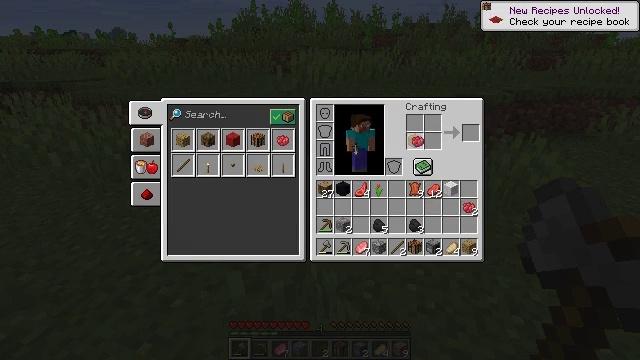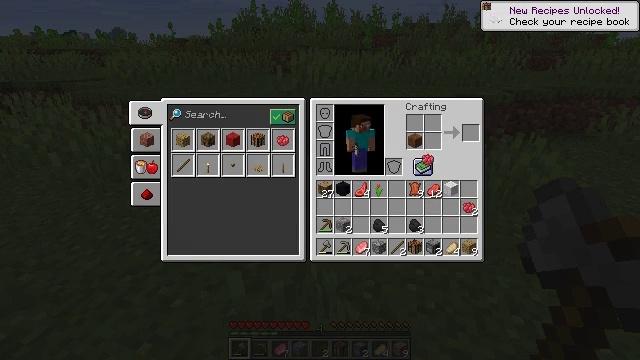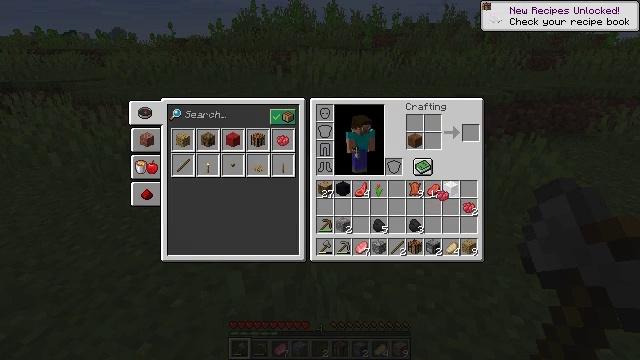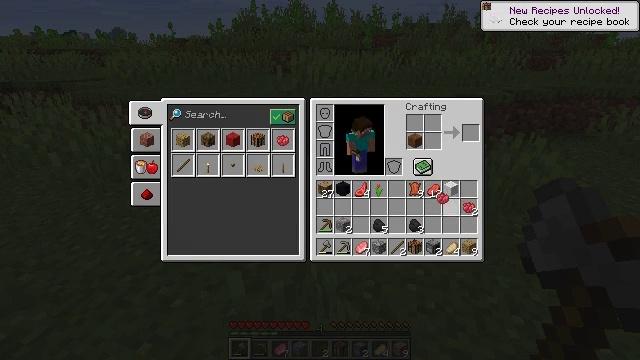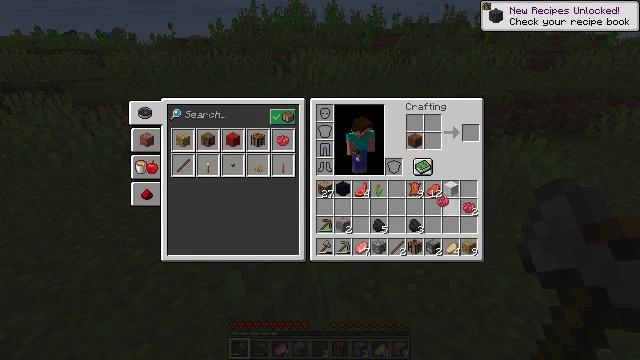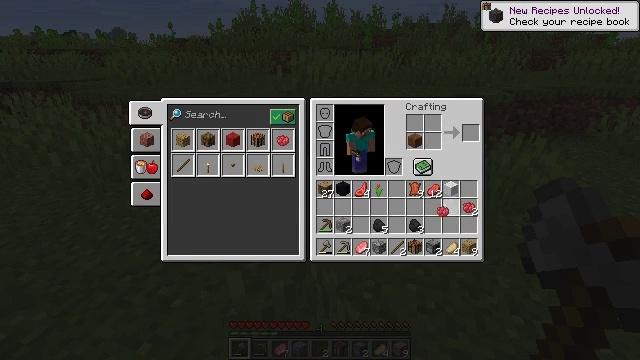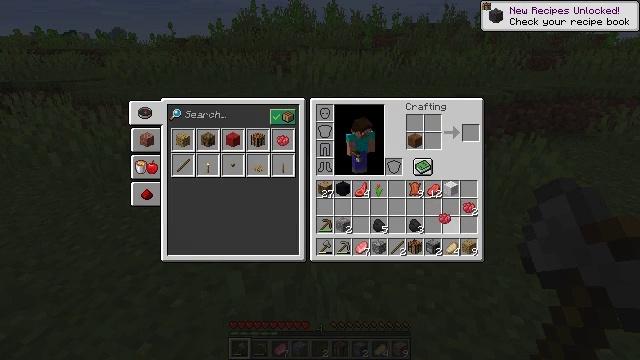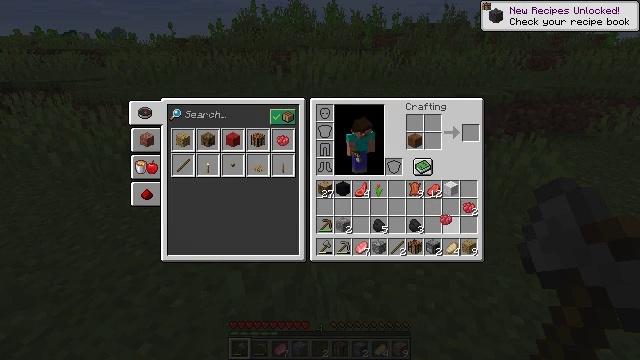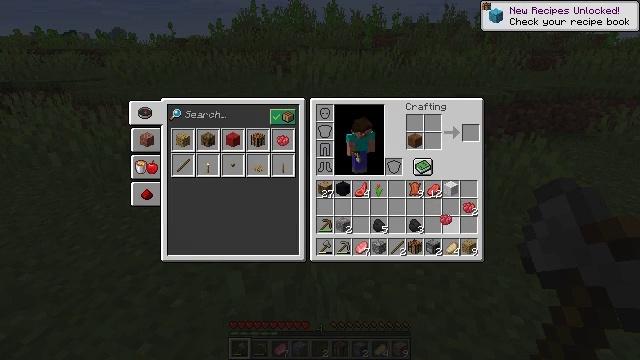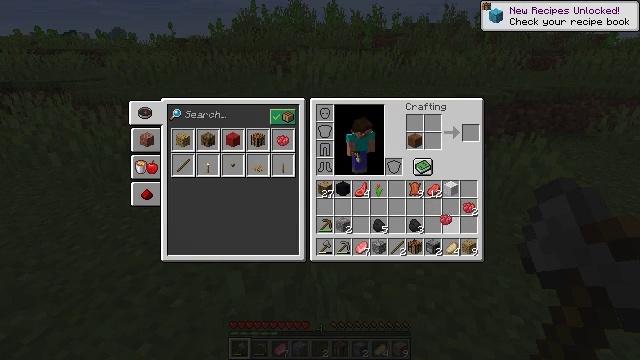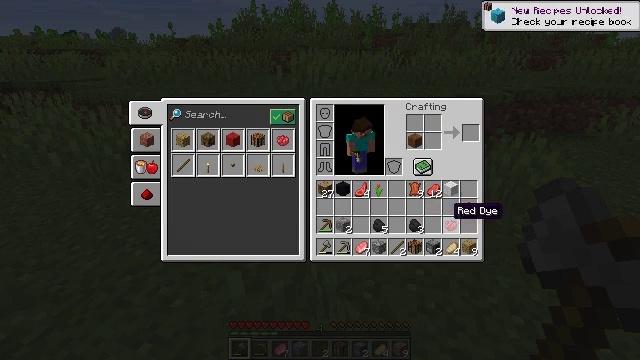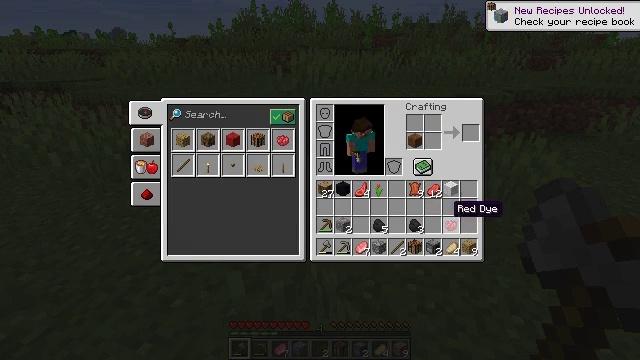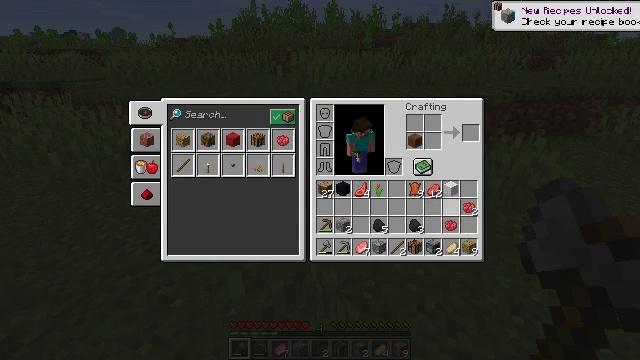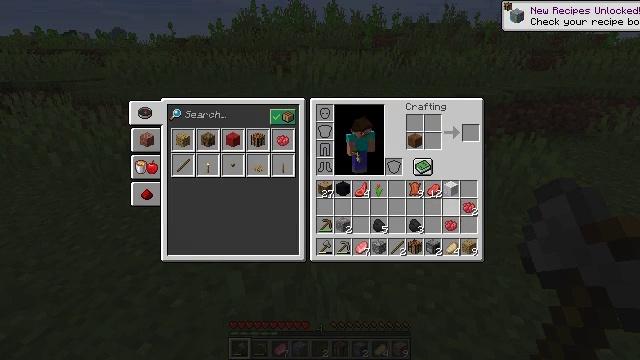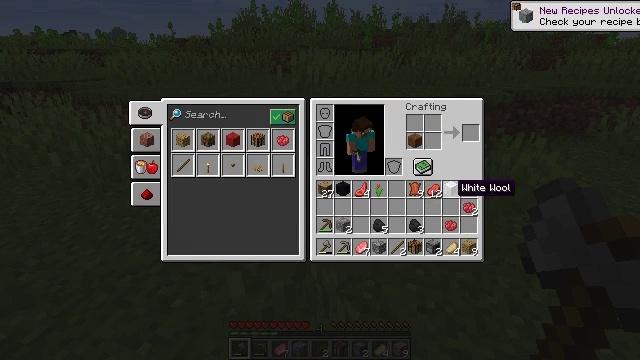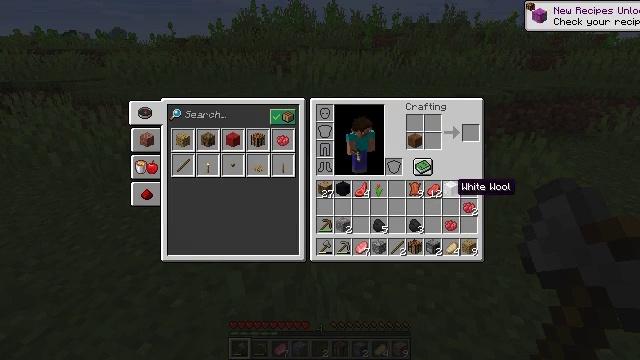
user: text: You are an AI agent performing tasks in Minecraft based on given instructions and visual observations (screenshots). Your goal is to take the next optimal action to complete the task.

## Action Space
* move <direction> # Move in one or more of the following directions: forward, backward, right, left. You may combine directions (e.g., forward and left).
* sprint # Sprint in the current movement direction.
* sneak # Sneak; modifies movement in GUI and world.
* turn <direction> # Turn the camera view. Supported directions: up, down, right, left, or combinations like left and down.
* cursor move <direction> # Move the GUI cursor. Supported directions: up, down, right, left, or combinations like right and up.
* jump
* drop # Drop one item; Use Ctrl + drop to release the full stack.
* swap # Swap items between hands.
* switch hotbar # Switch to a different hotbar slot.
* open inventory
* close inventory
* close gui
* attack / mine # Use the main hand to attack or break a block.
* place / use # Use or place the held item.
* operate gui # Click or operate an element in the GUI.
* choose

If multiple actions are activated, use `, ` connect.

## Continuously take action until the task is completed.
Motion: motion action
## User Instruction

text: In the crafting table, combine red dye with wool for red wool.
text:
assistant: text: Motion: cursor move right and down
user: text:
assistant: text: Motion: cursor move right and down
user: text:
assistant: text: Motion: no_op
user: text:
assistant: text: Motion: no_op
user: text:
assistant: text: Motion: cursor move down
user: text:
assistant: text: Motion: cursor move down
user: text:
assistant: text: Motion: operate gui
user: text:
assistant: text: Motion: operate gui
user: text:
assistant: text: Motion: operate gui
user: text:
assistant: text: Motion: no_op
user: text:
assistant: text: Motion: no_op
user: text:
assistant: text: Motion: cursor move up
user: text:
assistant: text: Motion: cursor move up
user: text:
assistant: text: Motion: no_op
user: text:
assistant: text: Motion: no_op
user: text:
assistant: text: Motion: no_op
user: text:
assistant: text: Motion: no_op
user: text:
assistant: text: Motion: no_op
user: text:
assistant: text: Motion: no_op
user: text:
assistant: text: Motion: operate gui
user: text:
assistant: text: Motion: operate gui
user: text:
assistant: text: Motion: cursor move left and up, operate gui
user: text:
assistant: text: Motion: cursor move left and up
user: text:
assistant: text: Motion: no_op
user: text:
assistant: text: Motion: no_op
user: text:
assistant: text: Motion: no_op
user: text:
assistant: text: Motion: operate gui
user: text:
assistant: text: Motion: operate gui
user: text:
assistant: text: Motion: operate gui
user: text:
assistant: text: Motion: operate gui